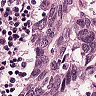
Metastatic tissue present: yes